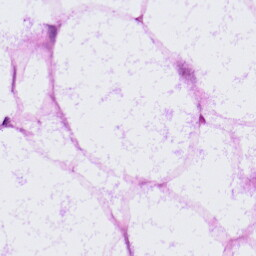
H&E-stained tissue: LymphNode